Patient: sex F, age 26
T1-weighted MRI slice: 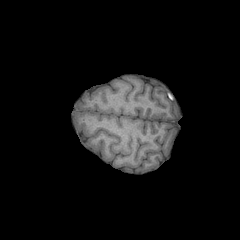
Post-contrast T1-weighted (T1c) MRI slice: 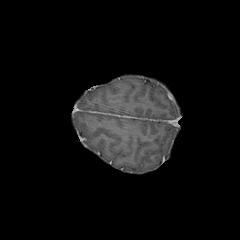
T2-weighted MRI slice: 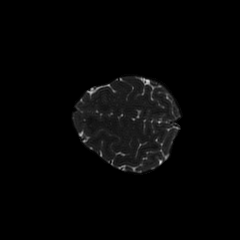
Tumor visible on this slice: no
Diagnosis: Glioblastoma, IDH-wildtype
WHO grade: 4